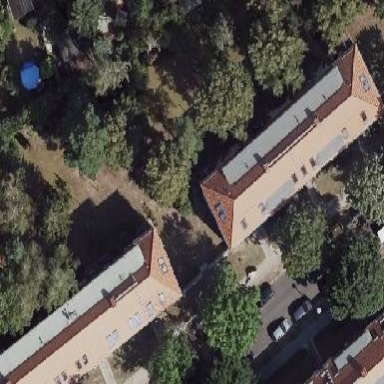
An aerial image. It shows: Apartment building with hipped roof.